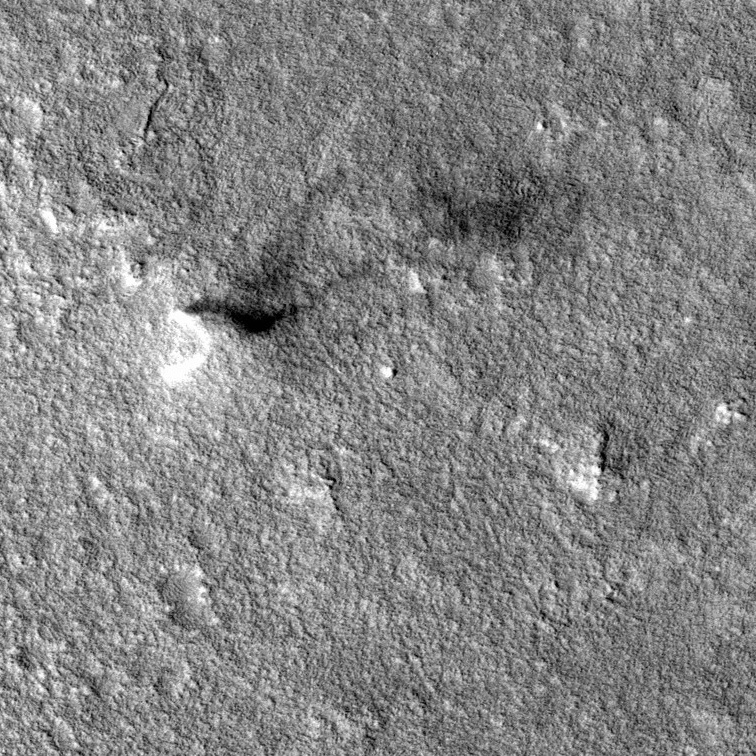
Label: dustdevil